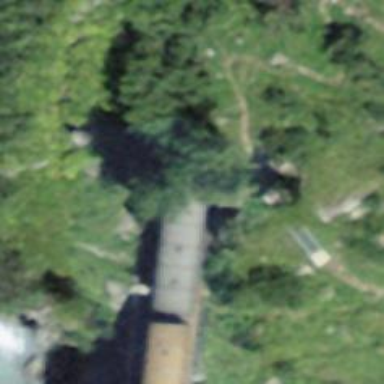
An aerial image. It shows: Narrow-gauge viaduct bridge for preserved railway.